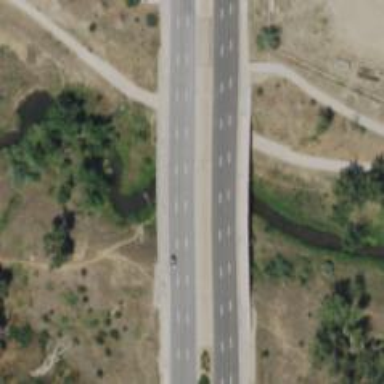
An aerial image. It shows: Bridge for cycleway.